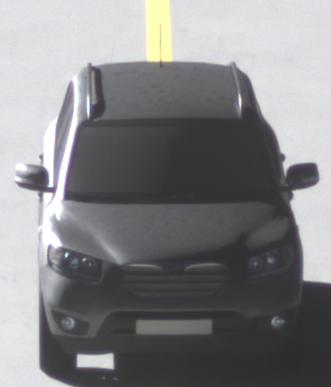
Make: Hyundai
Model: Santa Fe 2.4
Detailed model: Santa Fe (CM)
Model produced from: 2010/01
Model produced until: 2012/09
Doors: 5
Color: gray
Road condition: dry road
Daytime: morning or afternoon
Contrast: high contrast